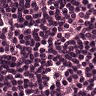
Metastatic tissue present: no